Question:
Hi, I'm wondering if anyone knows the exact code to not let the patches enter the gymnasium. I closed all the gates labeled as red patches and the black patches are the walls.
The problem here is that I tried these different codes yet the patches still pass through the walls. Can anyone help me?
Do take note that I tried these methods one at a time to determine if any of the ff. worked.
Much help would be appreciated to the person/people that can help me.
'''
ask turtles[
ifelse [pcolor] of patch-left-and-ahead 1 1 = red [rt random-float 180 ]
[ let f random 5
ifelse [pcolor] of patch-right-and-ahead 1 1 = black [rt random-float 180 ]
[ let g random 5
ifelse [pcolor] of patch-at-heading-and-distance 1 1 = red [rt random-float 180 ]
[let h random 5
ifelse [pcolor] of patch-at-heading-and-distance 1 1 = black [rt random-float 180]
[let i random 5
ifelse [pcolor] of patch-ahead 1 = red [rt random-float 180 ]
[let h random 5
ifelse [pcolor] of patch-ahead 1 = black [rt random-float 180 ]
[let i random 5
ifelse [pcolor] of patch-left-and-ahead 1 1 = red [fd random-float 5]
[fd f]
ifelse [pcolor] of patch-right-and-ahead 1 1 = red [fd random-float 5]
[fd g]
ifelse [pcolor] of patch-at-heading-and-distance 1 1 = red [fd random-float 5]
[fd h]
ifelse [pcolor] of patch-at-heading-and-distance 1 1 = black [fd random-float 5]
[fd i]
ifelse [pcolor] of patch-ahead 1 = red [fd random-float 5]
[fd h]
ifelse [pcolor] of patch-ahead 1 = black [fd random-float 5]
[fd i]
]
]
]
]
]
'''
As requested here's the code for the patch:
'''
to setup-world
set pcolor white
;;FLOOR------------------------------------------------------------------------------
if ( pycor < 91 and pycor > 10) and ( pxcor < 91 and pxcor > 7 ) [ set pcolor 8]
if ( pycor < 90 and pycor > 11) and ( pxcor = 7 ) [ set pcolor 8]
if ( pycor < 89 and pycor > 12) and ( pxcor = 6 ) [ set pcolor 8]
if ( pycor < 88 and pycor > 13) and ( pxcor = 5 ) [ set pcolor 8]
if ( pycor < 87 and pycor > 14) and ( pxcor = 4 ) [ set pcolor 8]
if ( pycor < 86 and pycor > 15) and ( pxcor = 3 ) [ set pcolor 8]
if ( pycor < 85 and pycor > 16) and ( pxcor = 2 ) [ set pcolor 8]
if ( pycor < 84 and pycor > 17) and ( pxcor = 1 ) [ set pcolor 8]
if ( pycor < 83 and pycor > 18) and ( pxcor = 0 ) [ set pcolor 8]
if ( pycor < 82 and pycor > 19) and ( pxcor = -1 ) [ set pcolor 8]
if ( pycor < 81 and pycor > 20) and ( pxcor = -2 ) [ set pcolor 8]
if ( pycor < 80 and pycor > 21) and ( pxcor = -3 ) [ set pcolor 8]
if ( pycor < 79 and pycor > 22) and ( pxcor = -4 ) [ set pcolor 8]
if ( pycor < 78 and pycor > 23) and ( pxcor = -5 ) [ set pcolor 8]
if ( pycor < 77 and pycor > 24) and ( pxcor = -6 ) [ set pcolor 8]
if ( pycor < 76 and pycor > 25) and ( pxcor = -7 ) [ set pcolor 8]
;;basketball -----------------------------------------------------------------------
if ( pycor < 68 and pycor > 33) and ( pxcor < 85 and pxcor > 9 ) [ set pcolor 37]
;;UP --------------------------------------------------------------------------------
if ( pycor = 90 ) and ( pxcor < 85 and pxcor > 7 ) [ set pcolor brown ]
if ( pycor = 88 ) and ( pxcor < 82 and pxcor > 14 ) [ set pcolor brown ]
if ( pycor = 88 ) and ( pxcor < 15 and pxcor > 10) [ set pcolor grey ]
if ( pycor = 88 ) and ( pxcor < 85 and pxcor > 80) [ set pcolor grey ]
if ( pycor = 86 ) and ( pxcor < 82 and pxcor > 14 ) [ set pcolor brown ]
if ( pycor = 86 ) and ( pxcor < 15 and pxcor > 10 ) [ set pcolor grey ]
if ( pycor = 86 ) and ( pxcor < 85 and pxcor > 80) [ set pcolor grey ]
if ( pycor = 84 ) and ( pxcor < 82 and pxcor > 14 ) [ set pcolor brown ]
if ( pycor = 84 ) and ( pxcor < 15 and pxcor > 10 ) [ set pcolor grey ]
if ( pycor = 84 ) and ( pxcor < 85 and pxcor > 80) [ set pcolor grey ]
if ( pycor = 82 ) and ( pxcor < 82 and pxcor > 14 ) [ set pcolor brown ]
if ( pycor = 82 ) and ( pxcor < 15 and pxcor > 10 ) [ set pcolor grey ]
if ( pycor = 82 ) and ( pxcor < 85 and pxcor > 80) [ set pcolor grey ]
if ( pycor = 80 ) and ( pxcor < 36 and pxcor > 14 ) [ set pcolor brown ]
if ( pycor = 80 ) and ( pxcor < 15 and pxcor > 10 ) [ set pcolor grey ]
if ( pycor = 80 ) and ( pxcor < 81 and pxcor > 60 ) [ set pcolor brown ]
if ( pycor = 80 ) and ( pxcor < 85 and pxcor > 80) [ set pcolor grey ]
if ( pycor = 78 ) and ( pxcor < 36 and pxcor > 14 ) [ set pcolor brown ]
if ( pycor = 78 ) and ( pxcor < 15 and pxcor > 10 ) [ set pcolor grey ]
if ( pycor = 78 ) and ( pxcor < 81 and pxcor > 60 ) [ set pcolor brown ]
if ( pycor = 78 ) and ( pxcor < 85 and pxcor > 80) [ set pcolor grey ]
;;DOWN -------------------------------------------------------------------------
if ( pycor = 11 ) and ( pxcor < 85 and pxcor > 7 ) [ set pcolor brown ]
if ( pycor = 13 ) and ( pxcor < 82 and pxcor > 14 ) [ set pcolor brown ]
if ( pycor = 13 ) and ( pxcor < 15 and pxcor > 10) [ set pcolor grey ]
if ( pycor = 13 ) and ( pxcor < 85 and pxcor > 80) [ set pcolor grey ]
if ( pycor = 15 ) and ( pxcor < 82 and pxcor > 14 ) [ set pcolor brown ]
if ( pycor = 15 ) and ( pxcor < 15 and pxcor > 10) [ set pcolor grey ]
if ( pycor = 15 ) and ( pxcor < 85 and pxcor > 80) [ set pcolor grey ]
if ( pycor = 17 ) and ( pxcor < 82 and pxcor > 14 ) [ set pcolor brown ]
if ( pycor = 17 ) and ( pxcor < 15 and pxcor > 10) [ set pcolor grey ]
if ( pycor = 17 ) and ( pxcor < 85 and pxcor > 80) [ set pcolor grey ]
if ( pycor = 19 ) and ( pxcor < 82 and pxcor > 14 ) [ set pcolor brown ]
if ( pycor = 19 ) and ( pxcor < 15 and pxcor > 10) [ set pcolor grey ]
if ( pycor = 19 ) and ( pxcor < 85 and pxcor > 80) [ set pcolor grey ]
if ( pycor = 21 ) and ( pxcor < 82 and pxcor > 14 ) [ set pcolor brown ]
if ( pycor = 21 ) and ( pxcor < 15 and pxcor > 10) [ set pcolor grey ]
if ( pycor = 21 ) and ( pxcor < 85 and pxcor > 80) [ set pcolor grey ]
if ( pycor = 23 ) and ( pxcor < 82 and pxcor > 14 ) [ set pcolor brown ]
if ( pycor = 23 ) and ( pxcor < 15 and pxcor > 10) [ set pcolor grey ]
if ( pycor = 23 ) and ( pxcor < 85 and pxcor > 80) [ set pcolor grey ]
;;CORNER DOWN RIGHT--------------------------------------------------------------------
if ( pycor = 12 and pxcor = 7) [ set pcolor brown ]
if ( pycor = 13 and pxcor = 6) [ set pcolor brown ]
if ( pycor = 14 and pxcor = 5) [ set pcolor brown ]
if ( pycor = 13 and pxcor = 10) [ set pcolor brown ]
if ( pycor = 13 and pxcor = 9) [ set pcolor brown ]
if ( pycor = 14 and pxcor = 8) [ set pcolor brown ]
if ( pycor = 15 and pxcor = 7) [ set pcolor brown ]
if ( pycor = 16 and pxcor = 6) [ set pcolor brown ]
if ( pycor = 15 and pxcor = 10) [ set pcolor brown ]
if ( pycor = 16 and pxcor = 9) [ set pcolor brown ]
if ( pycor = 17 and pxcor = 8) [ set pcolor brown ]
if ( pycor = 18 and pxcor = 7) [ set pcolor brown ]
if ( pycor = 18 and pxcor = 10) [ set pcolor brown ]
if ( pycor = 19 and pxcor = 9) [ set pcolor brown ]
if ( pycor = 20 and pxcor = 8) [ set pcolor brown ]
;;CORNER UP RIGHT---------------------------------------------------------
if ( pycor = 87 and pxcor = 5) [ set pcolor brown ]
if ( pycor = 88 and pxcor = 6) [ set pcolor brown ]
if ( pycor = 89 and pxcor = 7) [ set pcolor brown ]
if ( pycor = 88 and pxcor = 10) [ set pcolor brown ]
if ( pycor = 88 and pxcor = 9) [ set pcolor brown ]
if ( pycor = 87 and pxcor = 8) [ set pcolor brown ]
if ( pycor = 86 and pxcor = 7) [ set pcolor brown ]
if ( pycor = 85 and pxcor = 6) [ set pcolor brown ]
if ( pycor = 86 and pxcor = 10) [ set pcolor brown ]
if ( pycor = 85 and pxcor = 9) [ set pcolor brown ]
if ( pycor = 84 and pxcor = 8) [ set pcolor brown ]
if ( pycor = 83 and pxcor = 7) [ set pcolor brown ]
if ( pycor = 83 and pxcor = 10) [ set pcolor brown ]
if ( pycor = 82 and pxcor = 9) [ set pcolor brown ]
if ( pycor = 81 and pxcor = 8) [ set pcolor brown ]
;;CENTER CORNER DOWN----------------------------------------------------------------
if ( pycor = 29 and pxcor = -1) [ set pcolor brown ]
if ( pycor = 28 and pxcor = 0) [ set pcolor brown ]
if ( pycor = 27 and pxcor = 1) [ set pcolor brown ]
if ( pycor = 29 and pxcor = -4) [ set pcolor brown ]
if ( pycor = 28 and pxcor = -3) [ set pcolor brown ]
if ( pycor = 27 and pxcor = -2) [ set pcolor brown ]
if ( pycor = 26 and pxcor = -1) [ set pcolor brown ]
if ( pycor = 29 and pxcor = -6) [ set pcolor brown ]
if ( pycor = 28 and pxcor = -6) [ set pcolor brown ]
if ( pycor = 27 and pxcor = -5) [ set pcolor brown ]
if ( pycor = 26 and pxcor = -4) [ set pcolor brown ]
if ( pycor = 25 and pxcor = -3) [ set pcolor brown ]
if ( pycor = 26 and pxcor = -7) [ set pcolor brown ]
if ( pycor = 25 and pxcor = -6) [ set pcolor brown ]
if ( pycor = 24 and pxcor = -5) [ set pcolor brown ]
;;CENTER CORNER UP-------------------------------------------------------
if ( pycor = 72 and pxcor = -1) [ set pcolor brown ]
if ( pycor = 73 and pxcor = 0) [ set pcolor brown ]
if ( pycor = 74 and pxcor = 1) [ set pcolor brown ]
if ( pycor = 72 and pxcor = -4) [ set pcolor brown ]
if ( pycor = 73 and pxcor = -3) [ set pcolor brown ]
if ( pycor = 74 and pxcor = -2) [ set pcolor brown ]
if ( pycor = 75 and pxcor = -1) [ set pcolor brown ]
if ( pycor = 72 and pxcor = -6) [ set pcolor brown ]
if ( pycor = 73 and pxcor = -6) [ set pcolor brown ]
if ( pycor = 74 and pxcor = -5) [ set pcolor brown ]
if ( pycor = 75 and pxcor = -4) [ set pcolor brown ]
if ( pycor = 76 and pxcor = -3) [ set pcolor brown ]
if ( pycor = 75 and pxcor = -7) [ set pcolor brown ]
if ( pycor = 76 and pxcor = -6) [ set pcolor brown ]
if ( pycor = 77 and pxcor = -5) [ set pcolor brown ]
;;center -------------------------------------------------------------------------
if ( pxcor = -8 ) and ( pycor < 75 and pycor > 26 ) [ set pcolor brown ]
if ( pxcor = -6 ) and ( pycor < 67 and pycor > 34 ) [ set pcolor brown ]
if ( pxcor = -6 ) and ( pycor < 35 and pycor > 29 ) [ set pcolor grey ]
if ( pxcor = -6 ) and ( pycor < 72 and pycor > 66 ) [ set pcolor grey ]
if ( pxcor = -4 ) and ( pycor < 67 and pycor > 34 ) [ set pcolor brown ]
if ( pxcor = -4 ) and ( pycor < 35 and pycor > 29 ) [ set pcolor grey ]
if ( pxcor = -4 ) and ( pycor < 72 and pycor > 66 ) [ set pcolor grey ]
if ( pxcor = -2 ) and ( pycor < 67 and pycor > 34 ) [ set pcolor brown ]
if ( pxcor = -2 ) and ( pycor < 35 and pycor > 29 ) [ set pcolor grey ]
if ( pxcor = -2 ) and ( pycor < 72 and pycor > 66 ) [ set pcolor grey ]
if ( pxcor = 0 ) and ( pycor < 47 and pycor > 34 ) [ set pcolor brown ]
if ( pxcor = 0 ) and ( pycor < 67 and pycor > 54 ) [ set pcolor brown ]
if ( pxcor = 0 ) and ( pycor < 35 and pycor > 29 ) [ set pcolor grey ]
if ( pxcor = 0 ) and ( pycor < 72 and pycor > 66 ) [ set pcolor grey ]
if ( pxcor = 2 ) and ( pycor < 62 and pycor > 54 ) [ set pcolor brown ]
if ( pxcor = 2 ) and ( pycor < 47 and pycor > 38 ) [ set pcolor brown ]
if ( pxcor = 2 ) and ( pycor < 35 and pycor > 29 ) [ set pcolor grey ]
if ( pxcor = 2 ) and ( pycor < 72 and pycor > 66 ) [ set pcolor grey ]
if ( pxcor = 4 ) and ( pycor < 62 and pycor > 54 ) [ set pcolor brown ]
if ( pxcor = 4 ) and ( pycor < 47 and pycor > 38 ) [ set pcolor brown ]
if ( pxcor = 4 ) and ( pycor < 35 and pycor > 29 ) [ set pcolor grey ]
if ( pxcor = 4 ) and ( pycor < 72 and pycor > 66 ) [ set pcolor grey ]
if ( pxcor = 6 ) and ( pycor < 62 and pycor > 54 ) [ set pcolor brown ]
if ( pxcor = 6 ) and ( pycor < 47 and pycor > 38 ) [ set pcolor brown ]
if ( pxcor = 6 ) and ( pycor < 35 and pycor > 29 ) [ set pcolor grey ]
if ( pxcor = 6 ) and ( pycor < 72 and pycor > 66 ) [ set pcolor grey ]
;;WaLL----------------------------------------------------------------------
if ( pycor = 10 ) and ( pxcor < 85 and pxcor > 7 ) [ set pcolor black ]
if ( pycor = 91 ) and ( pxcor < 85 and pxcor > 7 ) [ set pcolor black ]
if ( pxcor = -9 ) and ( pycor < 76 and pycor > 25 ) [ set pcolor black ]
if ( pxcor = 91 ) and ( pycor < 34 and pycor > 9 ) [ set pcolor black ]
if ( pxcor = 91 ) and ( pycor < 92 and pycor > 67 ) [ set pcolor black ]
;;stage
if ( pxcor = 98) and ( pycor < 68 and pycor > 33 ) [ set pcolor black ]
if ( pycor = 33 ) and ( pxcor < 99 and pxcor > 91 ) [ set pcolor black ]
if ( pycor = 68 ) and ( pxcor < 99 and pxcor > 91 ) [ set pcolor black ]
if ( pycor = 11 and pxcor = 7) [ set pcolor black ]
if ( pycor = 12 and pxcor = 6) [ set pcolor black ]
if ( pycor = 13 and pxcor = 5) [ set pcolor black ]
if ( pycor = 14 and pxcor = 4) [ set pcolor black ]
if ( pycor = 15 and pxcor = 3) [ set pcolor black ]
if ( pycor = 22 and pxcor = -4) [ set pcolor black ]
if ( pycor = 23 and pxcor = -5) [ set pcolor black ]
if ( pycor = 24 and pxcor = -6) [ set pcolor black ]
if ( pycor = 25 and pxcor = -7) [ set pcolor black ]
if ( pycor = 26 and pxcor = -8) [ set pcolor black ]
if ( pycor = 90 and pxcor = 7) [ set pcolor black ]
if ( pycor = 89 and pxcor = 6) [ set pcolor black ]
if ( pycor = 88 and pxcor = 5) [ set pcolor black ]
if ( pycor = 87 and pxcor = 4) [ set pcolor black ]
if ( pycor = 86 and pxcor = 3) [ set pcolor black ]
if ( pycor = 79 and pxcor = -4) [ set pcolor black ]
if ( pycor = 78 and pxcor = -5) [ set pcolor black ]
if ( pycor = 77 and pxcor = -6) [ set pcolor black ]
if ( pycor = 76 and pxcor = -7) [ set pcolor black ]
if ( pycor = 75 and pxcor = -8) [ set pcolor black ]
;;stage--------------------------------------------------------------------------------
if ( pycor < 68 and pycor > 33) and ( pxcor < 98 and pxcor > 90 ) [ set pcolor 37 ]
;;lines-------------------------------------------------------------------------------
if ( pycor = 66 ) and ( pxcor < 82 and pxcor > 11 ) [ set pcolor yellow ]
if ( pycor = 35 ) and ( pxcor < 82 and pxcor > 11 ) [ set pcolor yellow ]
if ( pxcor = 12 ) and ( pycor < 67 and pycor > 34 ) [ set pcolor yellow ]
if ( pxcor = 82 ) and ( pycor < 67 and pycor > 34 ) [ set pcolor yellow ]
if ( pxcor = 47 ) and ( pycor < 67 and pycor > 34 ) [ set pcolor yellow ]
;;gates are closed initially ----------------------------------------------------------
if ( pycor = 10 ) and ( pxcor < 88 and pxcor > 84 ) [ set pcolor red ]
; lower left, left door
if ( pycor = 10 ) and ( pxcor < 91 and pxcor > 87 ) [ set pcolor red ]
; lower left, right door
if ( pycor = 91 ) and ( pxcor < 88 and pxcor > 84 ) [ set pcolor red ]
; lower right, left door
if ( pycor = 91 ) and ( pxcor < 91 and pxcor > 87 ) [ set pcolor red ]
; lower right, right door
if ( pycor = 16 and pxcor = 2) [ set pcolor red ] ; upper left , right door
if ( pycor = 17 and pxcor = 1) [ set pcolor red ] ; upper left , right door
if ( pycor = 18 and pxcor = 0) [ set pcolor red ] ; upper left , right door
if ( pycor = 19 and pxcor = -1) [ set pcolor red ] ; upper left , left door
if ( pycor = 20 and pxcor = -2) [ set pcolor red ] ; upper left , left door
if ( pycor = 21 and pxcor = -3) [ set pcolor red ] ; upper left , left door
if ( pycor = 85 and pxcor = 2) [ set pcolor red ] ; upper right , right door
if ( pycor = 84 and pxcor = 1) [ set pcolor red ] ; upper right , right door
if ( pycor = 83 and pxcor = 0) [ set pcolor red ] ; upper right , right door
if ( pycor = 82 and pxcor = -1) [ set pcolor red ] ; upper right , left door
if ( pycor = 81 and pxcor = -2) [ set pcolor red ] ; upper right , left door
if ( pycor = 80 and pxcor = -3) [ set pcolor red ] ; upper right , left door
if ( pycor = 10 ) and ( pxcor < 88 and pxcor > 84 ) [ set pcolor green ]
; lower left, left door
if ( pycor = 10 ) and ( pxcor < 91 and pxcor > 87 ) [ set pcolor green ]
; lower left, right door
if lower-left = "Half"
[
if ( pycor = 10 ) and ( pxcor < 88 and pxcor > 84 ) [ set pcolor red ]
; lower left, left door
if ( pycor = 10 ) and ( pxcor < 91 and pxcor > 87 ) [ set pcolor green ]
; lower left, right door
]
if lower-left = "Close"
[
if ( pycor = 10 ) and ( pxcor < 88 and pxcor > 84 ) [ set pcolor red ]
; lower left, left door
if ( pycor = 10 ) and ( pxcor < 91 and pxcor > 87 ) [ set pcolor red ]
; lower left, right door
]
;;-------------------------------------------------------------------------------------
;; lower right-------------------------------------------------------------------------
if lower-right = "Open"
[
if ( pycor = 91 ) and ( pxcor < 88 and pxcor > 84 ) [ set pcolor green ]
; lower right, left door
if ( pycor = 91 ) and ( pxcor < 91 and pxcor > 87 ) [ set pcolor green ]
; lower right, right door
]
if lower-right = "Half"
[
if ( pycor = 91 ) and ( pxcor < 88 and pxcor > 84 ) [ set pcolor green ]
; lower right, right door
if ( pycor = 91 ) and ( pxcor < 91 and pxcor > 87 ) [ set pcolor red ]
; lower right, left door
]
if lower-right = "Close"
[
if ( pycor = 91 ) and ( pxcor < 88 and pxcor > 84 ) [ set pcolor red ]
; lower right, left door
if ( pycor = 91 ) and ( pxcor < 91 and pxcor > 87 ) [ set pcolor red ]
; lower right, right door
]
;;-------------------------------------------------------------------------------------
;; upper left--------------------------------------------------------------------------
if upper-left = "Open"
[
if ( pycor = 16 and pxcor = 2) [ set pcolor green ] ; upper left , right door
if ( pycor = 17 and pxcor = 1) [ set pcolor green ] ; upper left , right door
if ( pycor = 18 and pxcor = 0) [ set pcolor green ] ; upper left , right door
if ( pycor = 19 and pxcor = -1) [ set pcolor green ] ; upper left , left door
if ( pycor = 20 and pxcor = -2) [ set pcolor green ] ; upper left , left door
if ( pycor = 21 and pxcor = -3) [ set pcolor green ] ; upper left , left door
]
if upper-left = "Half"
[
if ( pycor = 16 and pxcor = 2) [ set pcolor green ] ; upper left , right door
if ( pycor = 17 and pxcor = 1) [ set pcolor green ] ; upper left , right door
if ( pycor = 18 and pxcor = 0) [ set pcolor green ] ; upper left , right door
if ( pycor = 19 and pxcor = -1) [ set pcolor red ] ; upper left , left door
if ( pycor = 20 and pxcor = -2) [ set pcolor red ] ; upper left , left door
if ( pycor = 21 and pxcor = -3) [ set pcolor red ] ; upper left , left door
]
if upper-left = "Close"
[
if ( pycor = 16 and pxcor = 2) [ set pcolor red ] ; upper left , right door
if ( pycor = 17 and pxcor = 1) [ set pcolor red ] ; upper left , right door
if ( pycor = 18 and pxcor = 0) [ set pcolor red ] ; upper left , right door
if ( pycor = 19 and pxcor = -1) [ set pcolor red ] ; upper left , left door
if ( pycor = 20 and pxcor = -2) [ set pcolor red ] ; upper left , left door
if ( pycor = 21 and pxcor = -3) [ set pcolor red ] ; upper left , left door
]
;; ------------------------------------------------------------------------------
;; upper right-------------------------------------------------------------------
if upper-right = "Open"
[
if ( pycor = 85 and pxcor = 2) [ set pcolor green ] ; upper right , right door
if ( pycor = 84 and pxcor = 1) [ set pcolor green ] ; upper right , right door
if ( pycor = 83 and pxcor = 0) [ set pcolor green ] ; upper right , right door
if ( pycor = 82 and pxcor = -1) [ set pcolor green ] ; upper right , left door
if ( pycor = 81 and pxcor = -2) [ set pcolor green ] ; upper right , left door
if ( pycor = 80 and pxcor = -3) [ set pcolor green ] ; upper right , left door
]
if upper-right = "Half"
[
if ( pycor = 85 and pxcor = 2) [ set pcolor red ] ; upper right , left door
if ( pycor = 84 and pxcor = 1) [ set pcolor red ] ; upper right , left door
if ( pycor = 83 and pxcor = 0) [ set pcolor red ] ; upper right , left door
if ( pycor = 82 and pxcor = -1) [ set pcolor green ] ; upper right , right door
if ( pycor = 81 and pxcor = -2) [ set pcolor green ] ; upper right , right door
if ( pycor = 80 and pxcor = -3) [ set pcolor green ] ; upper right , right door
]
if upper-right = "Close"
[
if ( pycor = 85 and pxcor = 2) [ set pcolor red ] ; upper right , right door
if ( pycor = 84 and pxcor = 1) [ set pcolor red ] ; upper right , right door
if ( pycor = 83 and pxcor = 0) [ set pcolor red ] ; upper right , right door
if ( pycor = 82 and pxcor = -1) [ set pcolor red ] ; upper right , left door
if ( pycor = 81 and pxcor = -2) [ set pcolor red ] ; upper right , left door
if ( pycor = 80 and pxcor = -3) [ set pcolor red ] ; upper right , left door
]
;; ----------------------------------------------------------------------------
end
to setupgate
ask patches [
;;exits--------------------------------------------------------------------------------
;; Point of view is when the agents are outside the Gymnasium.
;; lower left--------------------------------------------------------------------------
if lower-left = "Open"
[
if ( pycor = 10 ) and ( pxcor < 88 and pxcor > 84 ) [ set pcolor green ]
; lower left, left door
if ( pycor = 10 ) and ( pxcor < 91 and pxcor > 87 ) [ set pcolor green ]
; lower left, right door
]
if lower-left = "Half"
[
if ( pycor = 10 ) and ( pxcor < 88 and pxcor > 84 ) [ set pcolor red ]
; lower left, left door
if ( pycor = 10 ) and ( pxcor < 91 and pxcor > 87 ) [ set pcolor green ]
; lower left, right door
]
if lower-left = "Close"
[
if ( pycor = 10 ) and ( pxcor < 88 and pxcor > 84 ) [ set pcolor red ]
; lower left, left door
if ( pycor = 10 ) and ( pxcor < 91 and pxcor > 87 ) [ set pcolor red ]
; lower left, right door
]
;;-------------------------------------------------------------------------------------
;; lower right-------------------------------------------------------------------------
if lower-right = "Open"
[
if ( pycor = 91 ) and ( pxcor < 88 and pxcor > 84 ) [ set pcolor green ]
; lower right, left door
if ( pycor = 91 ) and ( pxcor < 91 and pxcor > 87 ) [ set pcolor green ]
; lower right, right door
]
if lower-right = "Half"
[
if ( pycor = 91 ) and ( pxcor < 88 and pxcor > 84 ) [ set pcolor green ]
; lower right, right door
if ( pycor = 91 ) and ( pxcor < 91 and pxcor > 87 ) [ set pcolor red ]
; lower right, left door
]
if lower-right = "Close"
[
if ( pycor = 91 ) and ( pxcor < 88 and pxcor > 84 ) [ set pcolor red ]
; lower right, left door
if ( pycor = 91 ) and ( pxcor < 91 and pxcor > 87 ) [ set pcolor red ]
; lower right, right door
]
;;-------------------------------------------------------------------------------------
;; upper left--------------------------------------------------------------------------
if upper-left = "Open"
[
if ( pycor = 16 and pxcor = 2) [ set pcolor green ] ; upper left , right door
if ( pycor = 17 and pxcor = 1) [ set pcolor green ] ; upper left , right door
if ( pycor = 18 and pxcor = 0) [ set pcolor green ] ; upper left , right door
if ( pycor = 19 and pxcor = -1) [ set pcolor green ] ; upper left , left door
if ( pycor = 20 and pxcor = -2) [ set pcolor green ] ; upper left , left door
if ( pycor = 21 and pxcor = -3) [ set pcolor green ] ; upper left , left door
]
if upper-left = "Half"
[
if ( pycor = 16 and pxcor = 2) [ set pcolor green ] ; upper left , right door
if ( pycor = 17 and pxcor = 1) [ set pcolor green ] ; upper left , right door
if ( pycor = 18 and pxcor = 0) [ set pcolor green ] ; upper left , right door
if ( pycor = 19 and pxcor = -1) [ set pcolor red ] ; upper left , left door
if ( pycor = 20 and pxcor = -2) [ set pcolor red ] ; upper left , left door
if ( pycor = 21 and pxcor = -3) [ set pcolor red ] ; upper left , left door
]
if upper-left = "Close"
[
if ( pycor = 16 and pxcor = 2) [ set pcolor red ] ; upper left , right door
if ( pycor = 17 and pxcor = 1) [ set pcolor red ] ; upper left , right door
if ( pycor = 18 and pxcor = 0) [ set pcolor red ] ; upper left , right door
if ( pycor = 19 and pxcor = -1) [ set pcolor red ] ; upper left , left door
if ( pycor = 20 and pxcor = -2) [ set pcolor red ] ; upper left , left door
if ( pycor = 21 and pxcor = -3) [ set pcolor red ] ; upper left , left door
]
;; ------------------------------------------------------------------------------
;; upper right-------------------------------------------------------------------
if upper-right = "Open"
[
if ( pycor = 85 and pxcor = 2) [ set pcolor green ] ; upper right , right door
if ( pycor = 84 and pxcor = 1) [ set pcolor green ] ; upper right , right door
if ( pycor = 83 and pxcor = 0) [ set pcolor green ] ; upper right , right door
if ( pycor = 82 and pxcor = -1) [ set pcolor green ] ; upper right , left door
if ( pycor = 81 and pxcor = -2) [ set pcolor green ] ; upper right , left door
if ( pycor = 80 and pxcor = -3) [ set pcolor green ] ; upper right , left door
]
if upper-right = "Half"
[
if ( pycor = 85 and pxcor = 2) [ set pcolor red ] ; upper right , left door
if ( pycor = 84 and pxcor = 1) [ set pcolor red ] ; upper right , left door
if ( pycor = 83 and pxcor = 0) [ set pcolor red ] ; upper right , left door
if ( pycor = 82 and pxcor = -1) [ set pcolor green ] ; upper right , right door
if ( pycor = 81 and pxcor = -2) [ set pcolor green ] ; upper right , right door
if ( pycor = 80 and pxcor = -3) [ set pcolor green ] ; upper right , right door
]
if upper-right = "Close"
[
if ( pycor = 85 and pxcor = 2) [ set pcolor red ] ; upper right , right door
if ( pycor = 84 and pxcor = 1) [ set pcolor red ] ; upper right , right door
if ( pycor = 83 and pxcor = 0) [ set pcolor red ] ; upper right , right door
if ( pycor = 82 and pxcor = -1) [ set pcolor red ] ; upper right , left door
if ( pycor = 81 and pxcor = -2) [ set pcolor red ] ; upper right , left door
if ( pycor = 80 and pxcor = -3) [ set pcolor red ] ; upper right , left door
]
;; ----------------------------------------------------------------------------
]
end
'''
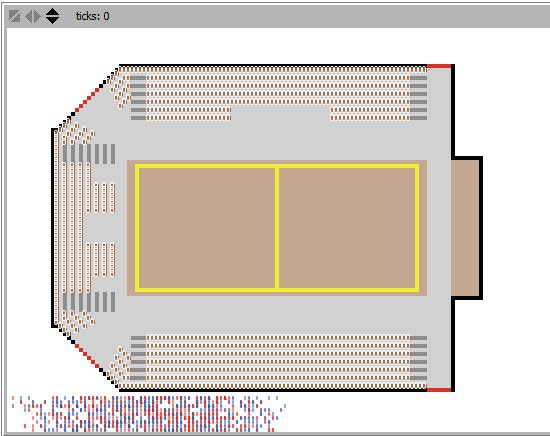
Answer: its a nice design :)
The way you want to do it should work only in cases that you check exactly the patch which FD moves the turtle on that patch. I have noticed that you check 'patch-ahead 1' but you ask your turtle to 'fd random 5' which does not check the patch-ahead random 5 and jumps from red patches.
There might be many other way to do what you want, and most often I have seen the same approach that you used, if you want that method to work you should check the patch in correct distance not just patch ahead.
There is another way to do same thing, I am not sure how agents are choosing the door they want to move toward to but I have assigned a property called closest-door and filled it with one of patches with [Pcolor = green], then I have asked agent to check the patches with its walking-speed and see if they are white and they are in right direction the agent will move to those patches.
'''
turtles-own
[closest-door]
to setup
....
create-turtles [
.....
set closest-door min-one-of patches with [pcolor = green][ distance myself] ; nearest door
set closest-door one-of patches with [pcolor = green] ; any open door
]
to go
ask turtles
[move-toward-gym closest-door random 5]
end
to move-toward-gym [my-door walking-speed]
if my-door!= nobody [
face my-door
let possible-moves patches with [distance myself = walking-speed and pcolor = white]
let t min-one-of possible-moves [distance my-door]
if t != nobody [move-to t ]
]
end
'''
Update:
First, for a version control you can use Github and you will never get lost with changes in your code :)
Second, let me know what kind of errors you get,
the function move-toward-gym only works if there is a green patch available for agents.
<URL>
Update:
I have just noticed you asked for my entire code:
'''
turtles-own
[closest-door
]
globals
[lower-left
lower-right
upper-left
upper-right
]
to setup
clear-all
movie-cancel
movie-start "out.mov"
ask patches [setup-world]
set lower-left "Open"
set lower-right "Open"
set upper-left "Open"
set upper-right "Open"
set upper-left "Open"
create-turtles 100 [
set size 2
move-to one-of patches with [
pcolor = white
]
set closest-door min-one-of patches with [pcolor = green][ distance myself] ; nearest door
set closest-door one-of patches with [pcolor = green] ; any open door
]
reset-ticks
end
to go
if ticks < 50
[
movie-grab-view
]
ask turtles
[move-toward-gym closest-door random 5]
if ticks = 50 [movie-close]
tick
end
to move-toward-gym [my-door walking-speed]
if my-door != nobody
[
face my-door
let possible-moves patches with [distance myself = walking-speed and pcolor = white]
let t min-one-of possible-moves [distance my-door]
ifelse t != nobody [move-to t] []
if any? patches with [distance myself = walking-speed and pcolor = green]
[move-to one-of patches with [pcolor = green]
]]
end
'''